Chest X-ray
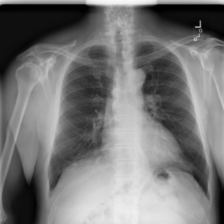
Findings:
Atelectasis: negative
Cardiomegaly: negative
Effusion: negative
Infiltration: negative
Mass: negative
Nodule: negative
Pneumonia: negative
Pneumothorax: negative
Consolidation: negative
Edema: negative
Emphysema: negative
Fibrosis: negative
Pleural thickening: negative
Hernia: negative